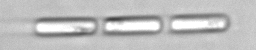
Label: Skeletonema